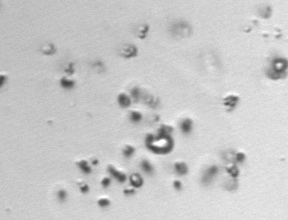
Label: Phaeocystis